Question: I have two triangles facing in arbitrary directions. I have the forward vector for both triangles, and I want to align each of the forward vectors to face the same direction. I only have the ability to do rotations about the world x, y and z axis (The software API I am using is very limited).
So, let A = forward vector of the first triangle, and B = forward vector of the second triangle.
I am able to find the Rotation Matrix using this equation:
'''
v = B X A
s = ||v||
c = A dot B
vx = skew-symmetric cross-product matrix of v
R = I + [vx] + [vx]^2 * (1-c)/s^2
'''
I am able to find R.
I am not sure how to use R so that I can move the vertices of triangle B such that the triangle B and triangle A are facing in the same direction.
Picture for Reference:

Thank you all in advance for the help.
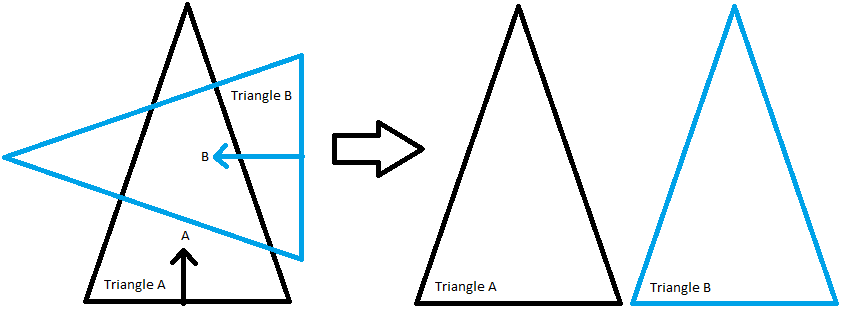
Answer: You can use normalized vector v as an axis and the angle T between A and B to compute a rotation matrix (right-hand rule) from an axis-angle in the following way:
'''
| cosT + x*x*(1 - cosT) y*x*(1 - cosT) + z*sinT z*x*(1 - cosT) - y*sinT |
| x*y*(1 - cosT) - z*sinT cosT + y*y*(1 - cosT) z*y*(1 - cosT) + x*sinT |
| x*z*(1 - cosT) + y*sinT y*z*(1 - cosT) - x*sinT cosT + z*z*(1 - cosT) |
'''
x, y, z values refers to normalized v coordinates.
Now, you apply this matrix to each vertex in B.
PS: This matrix is in column-major order, you might want to transpose it.